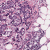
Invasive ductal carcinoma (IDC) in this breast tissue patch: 1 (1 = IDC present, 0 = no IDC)